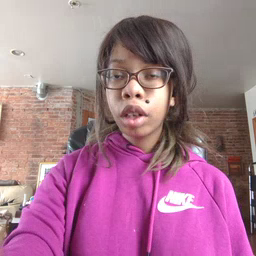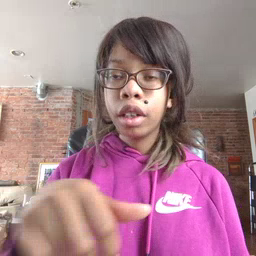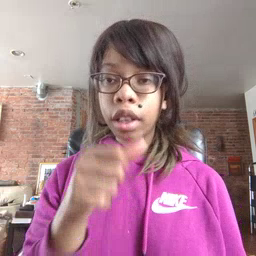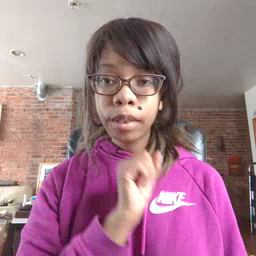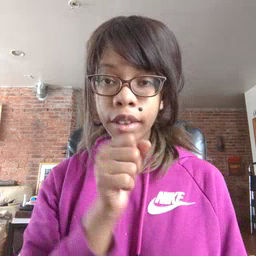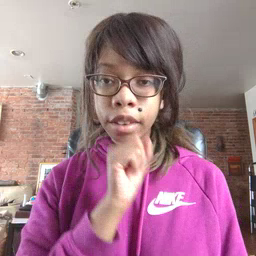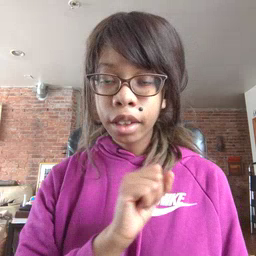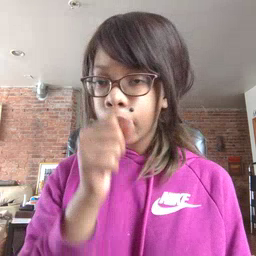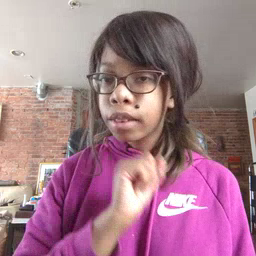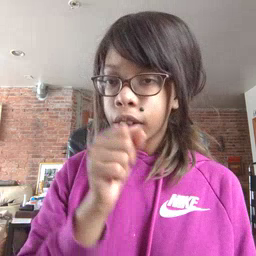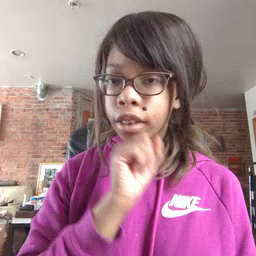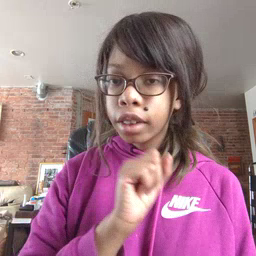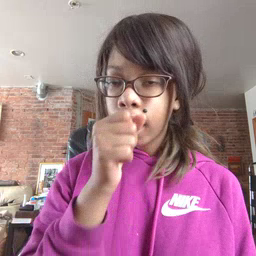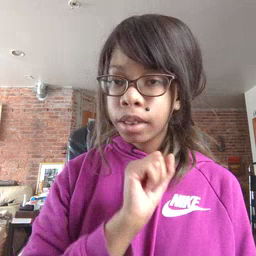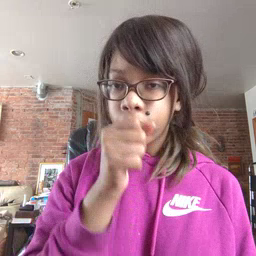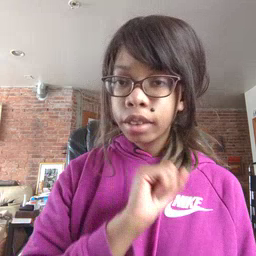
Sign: icecream